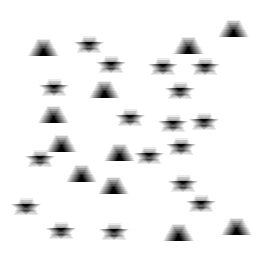
Squares: 0
Triangles: 11
Stars: 17
Total shapes: 28